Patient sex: F
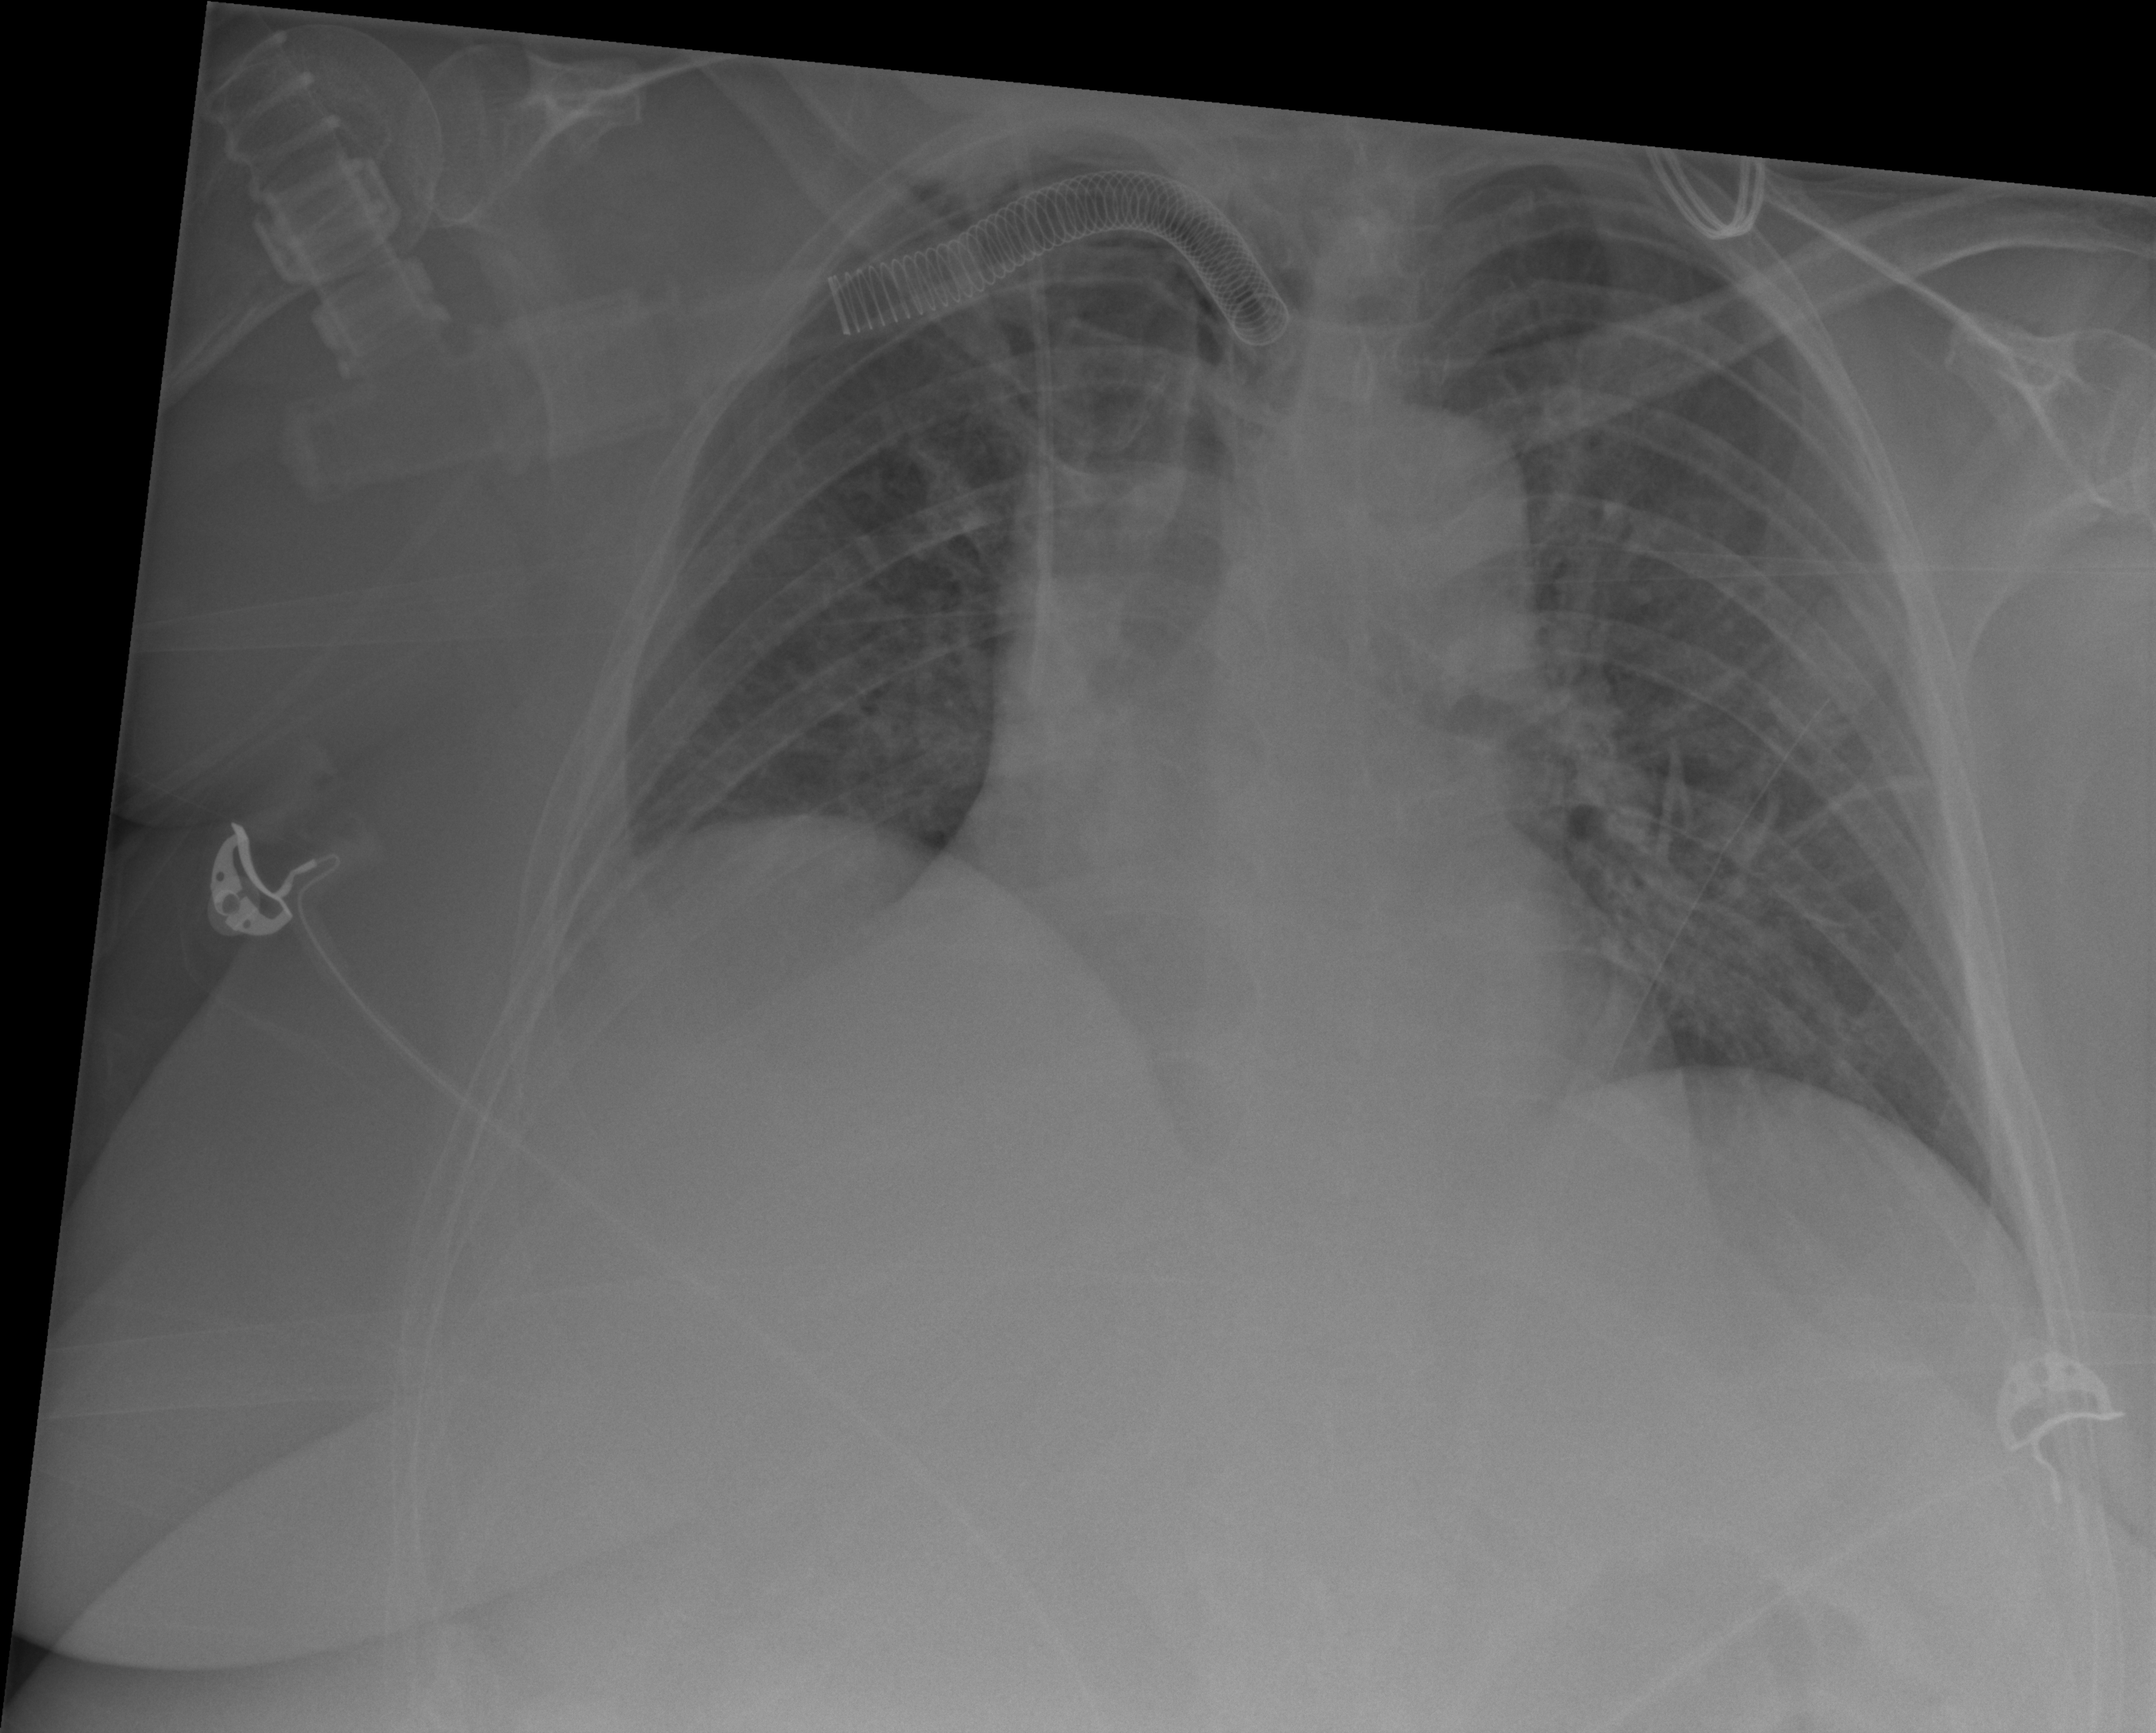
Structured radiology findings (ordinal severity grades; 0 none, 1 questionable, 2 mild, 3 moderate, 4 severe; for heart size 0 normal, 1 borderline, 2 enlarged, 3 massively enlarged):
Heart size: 2
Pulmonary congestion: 2
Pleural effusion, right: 0
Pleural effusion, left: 0
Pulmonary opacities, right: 2
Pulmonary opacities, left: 2
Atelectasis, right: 2
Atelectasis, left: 2